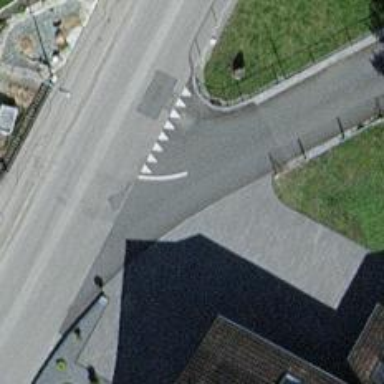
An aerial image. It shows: Paved residential road.